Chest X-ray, PA view. Patient: 53 years old, sex M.
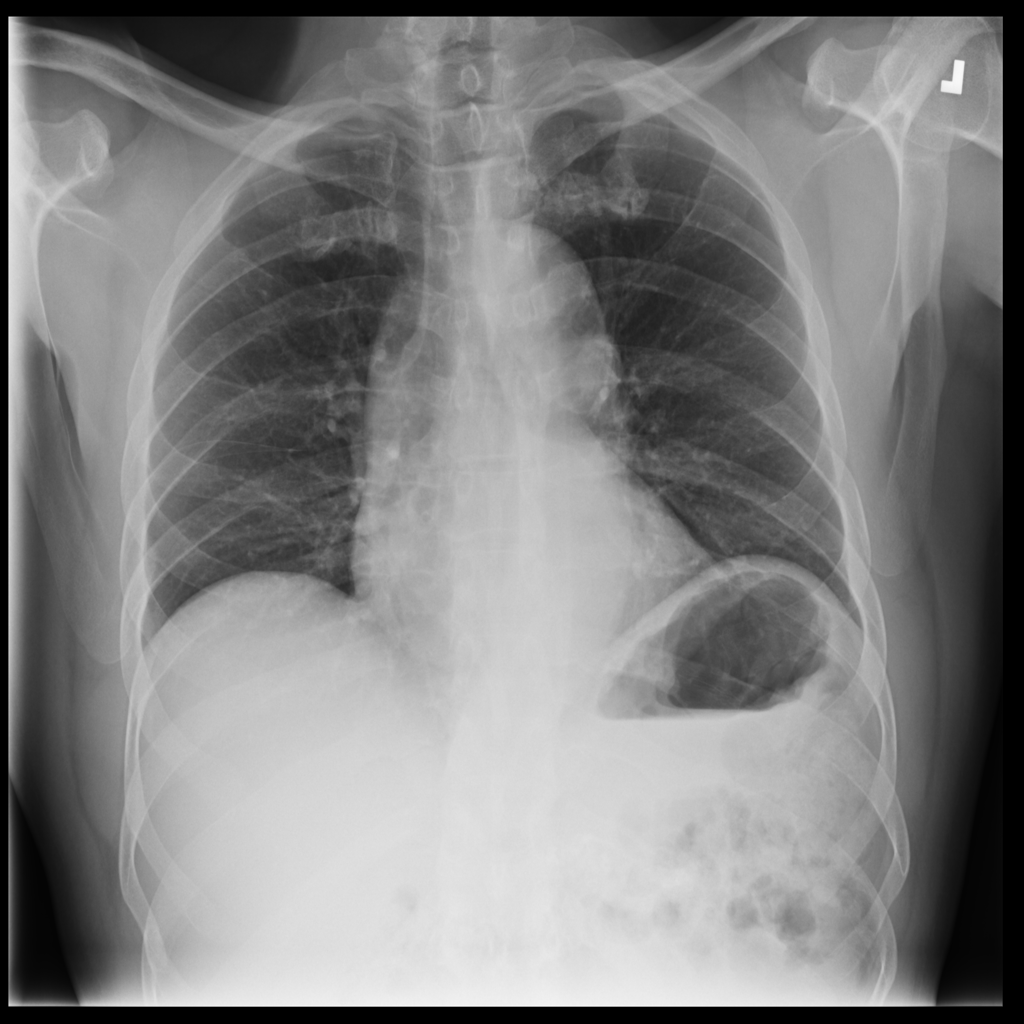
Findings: No Finding